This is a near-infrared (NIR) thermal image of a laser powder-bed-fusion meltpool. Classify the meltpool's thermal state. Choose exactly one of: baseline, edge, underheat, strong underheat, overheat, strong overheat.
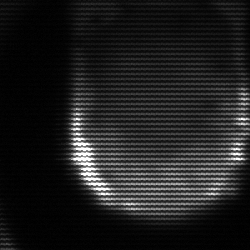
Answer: edge